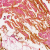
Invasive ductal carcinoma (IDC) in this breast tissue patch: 0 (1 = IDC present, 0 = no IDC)